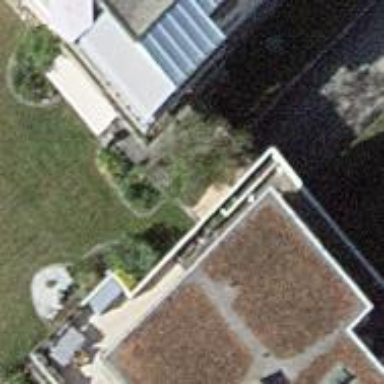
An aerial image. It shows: Group of garages.